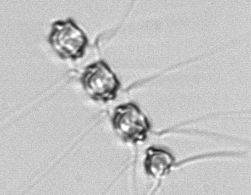
Label: Chaetoceros_didymus